四年级 · 度量几何学
一个等腰梯形, 它的下底是上底的 2 倍, 已知这个梯形的周长是 50 厘米, 一个腰的长度为 10 厘米, 这个梯形的上底长是 $(\quad)$ 厘米。
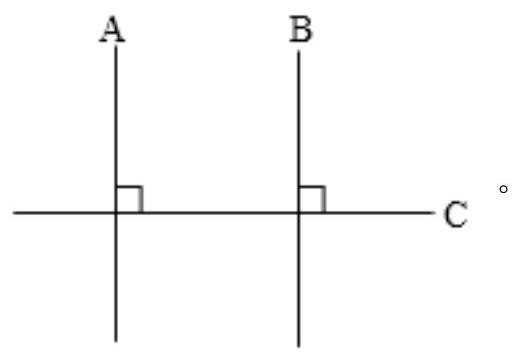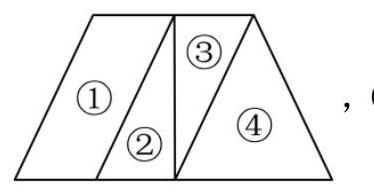
A. 30
B. 20
C. 15
D. 10
答案: D
解析: 答案: $\mathrm{D}$

【分析】等腰梯形的周长 $=$ 上底 + 下底 $+2 \times$ 腰, 下底是上底的 2 倍, 则上底 + 下底 $=3 \times$ 上底, 上底就等于 (周长 $-2 \times$ 腰 $) \div 3$, 代入数据计算即可。

【详解】 $(50-2 \times 10) \div(2+1)$

$=(50-20) \div 3$

$=30 \div 3$

$=10$ (厘米)

这个梯形的上底长是 10 厘米。

故答案为: D

【点睛】本题考查等腰梯形周长公式的应用, 关键是熟记公式。7. 答案:平行

【分析】在同一平面内, 永不相交的两条直线互相平行。在同一平面内, 如果两条直线相交成直角,这两条直线互相垂直, 其中一条直线是另一条直线的垂线。垂直于同一条直线的两条直线互相平行。

如图:

【详解】在同一平面内, 直线 $\mathrm{A} \perp \mathrm{C} 、 \mathrm{~B} \perp \mathrm{C}$, 则直线 $\mathrm{A}$ 与直线 $\mathrm{B}$ 互相平行。

【点睛】此题考查的是垂线、平行线的定义, 画图操作更简洁。
【分析】两组对边分别平行且相等的四边形叫做平行四边形, 只有一组对边平行的四边形叫做梯形。如图:

(1) 是平行四边形, (2) 和(2)拼成平行四边形, (1)、、(3)拼成平行四边形。

(1)、(2拼成梯形, (3、、(4)拼成梯形, 、(3、拼成梯形, (1)、(2、、拼成梯形。

【详解】如图中一共有 3 个平行四边形, 4 个梯形。

【点睛】熟记平行四边形和梯形的特征是解题关键。